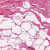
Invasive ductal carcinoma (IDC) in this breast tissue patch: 0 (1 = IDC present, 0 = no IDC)